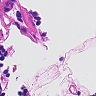
Metastatic tissue present: no